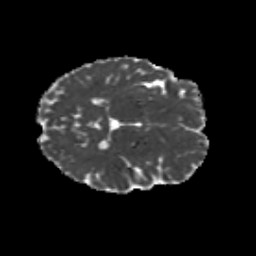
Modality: MD
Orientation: axial
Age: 20
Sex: male
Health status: healthy
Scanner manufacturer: siemens
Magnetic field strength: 3 T
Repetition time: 8.6 s
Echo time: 0.095 s